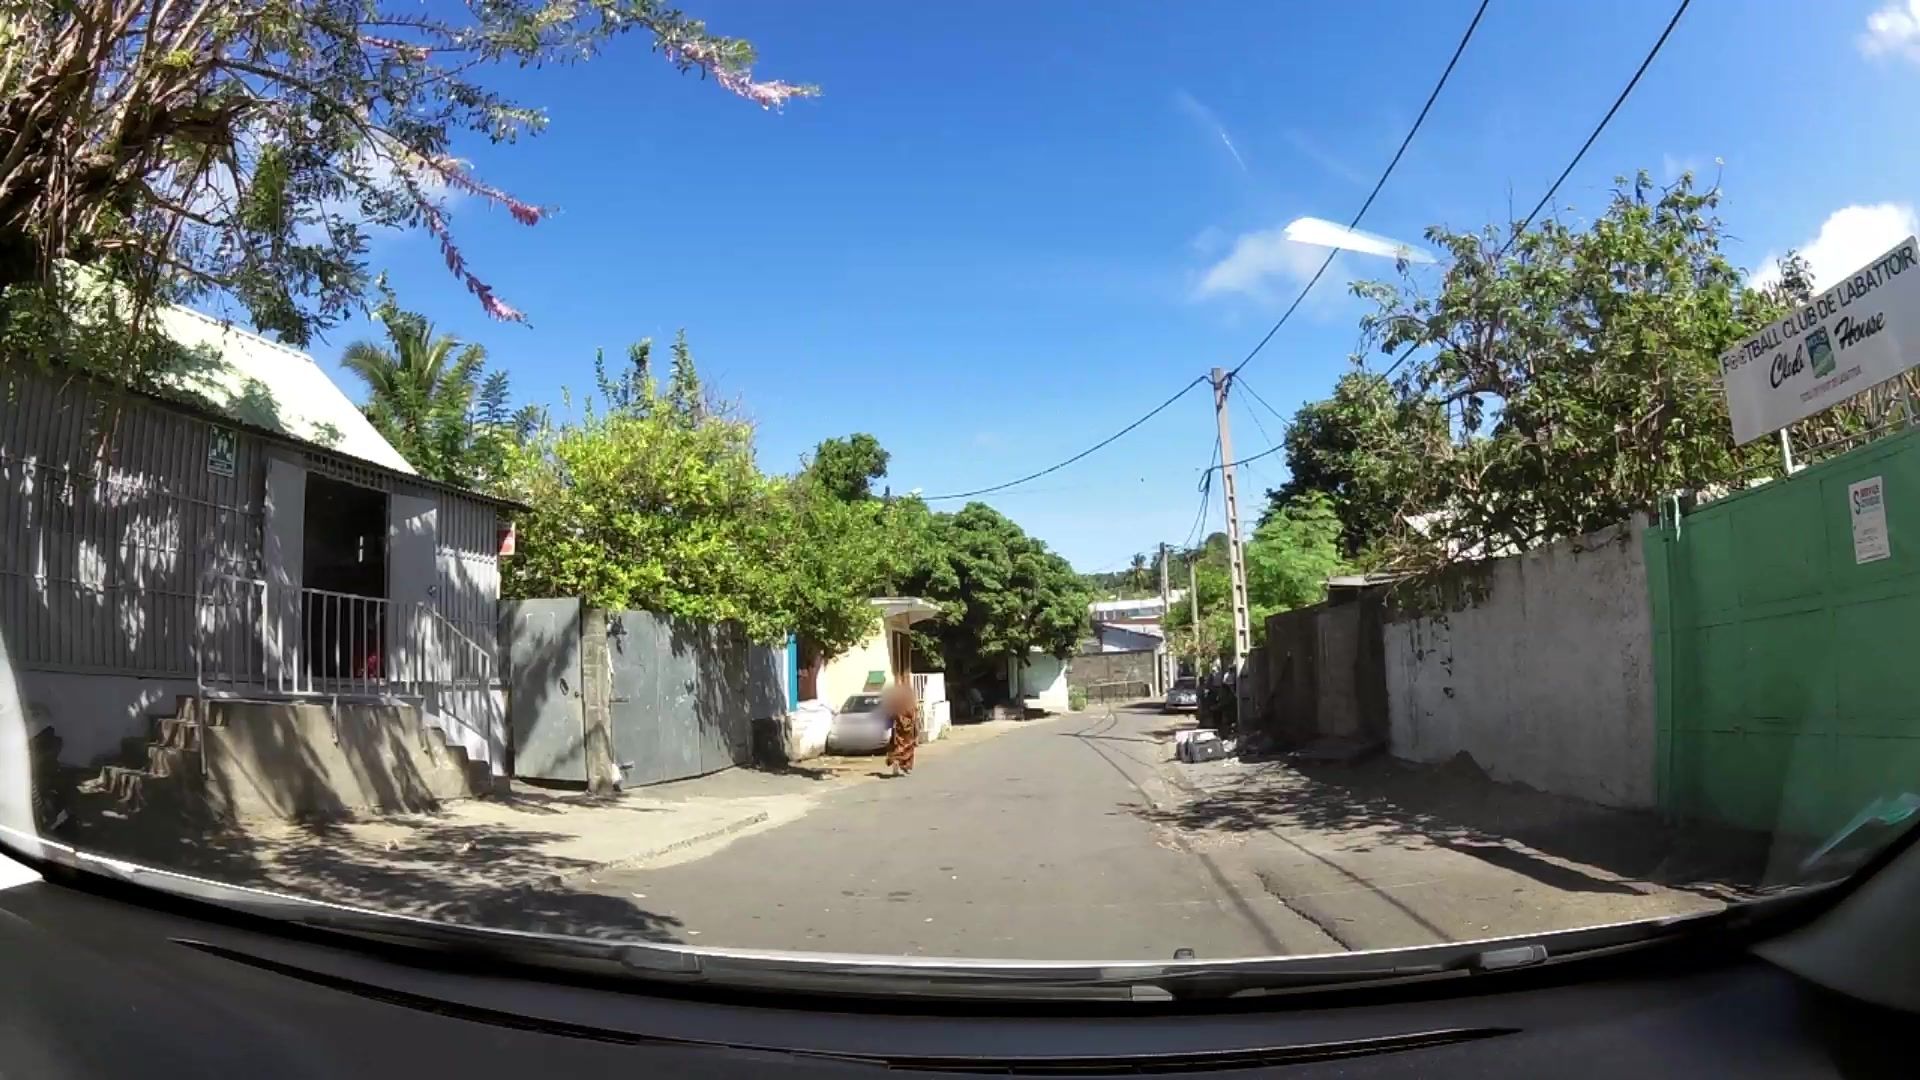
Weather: clear
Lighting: day
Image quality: good
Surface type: driving surface
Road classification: residential
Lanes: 2.0
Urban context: dense urban cluster
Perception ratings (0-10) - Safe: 0.63, Lively: 4.79, Beautiful: 1.4, Boring: 2.78, Depressing: 6.17, Wealthy: 2.47